Interaction volume radius: 10 \u00c5
Interaction volume height: 15 \u00c5
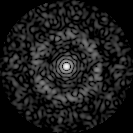
Disorder parameter: 0.8118